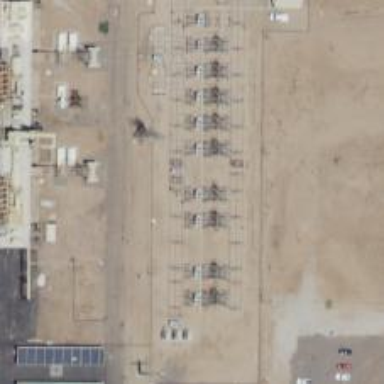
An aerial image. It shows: Switch used for power control.